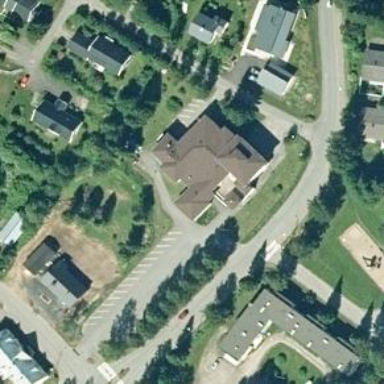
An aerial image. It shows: Office building.